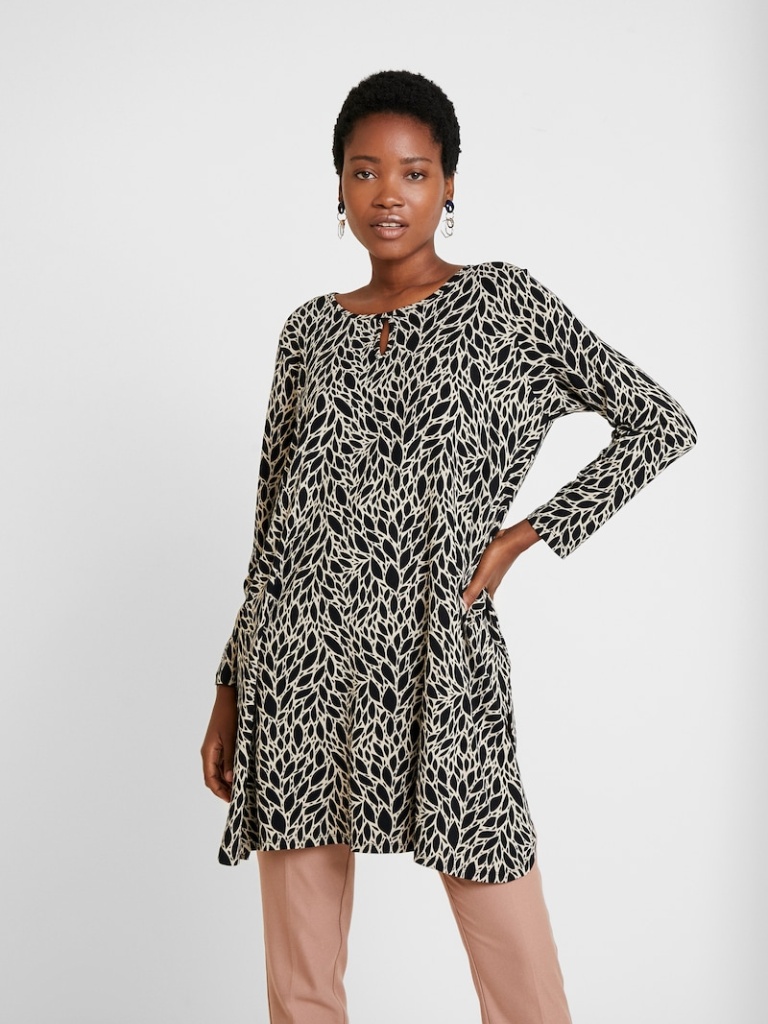
cotton relaxed a long-sleeved with the sleeves down knee length Untucked crew tunic